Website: walmart
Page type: billing-address
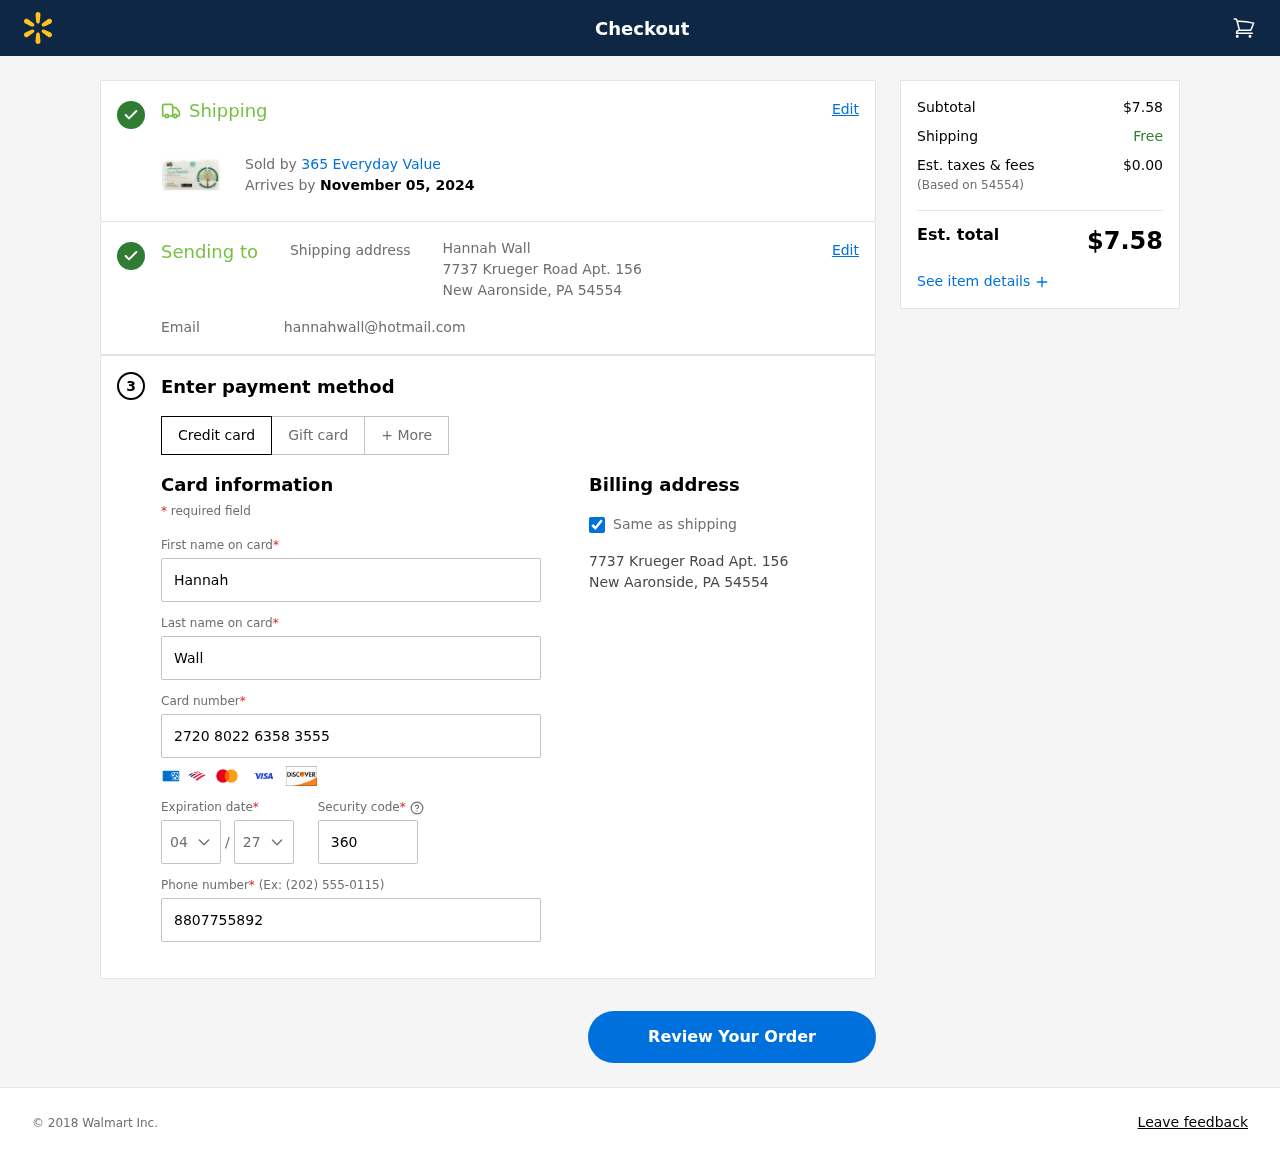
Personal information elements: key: PII_CARD_CVV
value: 360
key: PII_CARD_EXPIRY_MONTH
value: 04
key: PII_CARD_EXPIRY_YEAR
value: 27
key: PII_CARD_NUMBER
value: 2720 8022 6358 3555
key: PII_CITY_STATE_ZIP
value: New Aaronside, PA 54554
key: PII_EMAIL
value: hannahwall@hotmail.com
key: PII_FIRSTNAME
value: Hannah
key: PII_FULLNAME
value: Hannah Wall
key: PII_LASTNAME
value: Wall
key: PII_PHONE
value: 8807755892
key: PII_POSTCODE
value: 54554
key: PII_STREET
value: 7737 Krueger Road Apt. 156
Product elements: key: PRODUCT1_BRAND
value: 365 Everyday Value
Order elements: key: ORDER_DELIVERY_DATE
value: November 05, 2024
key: ORDER_SUBTOTAL
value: $7.58
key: ORDER_TAX
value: $0.00
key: ORDER_TOTAL
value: $7.58